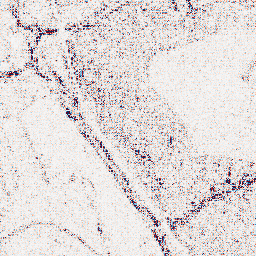
Category: wavelet
Decomposition family: wavelet_biorthogonal
Decomposition parameters: wavelet: bior3.5
level: 1
Upsampling method: quadratic
Upsampling parameters: scale: 4
Upsampling scale: 4